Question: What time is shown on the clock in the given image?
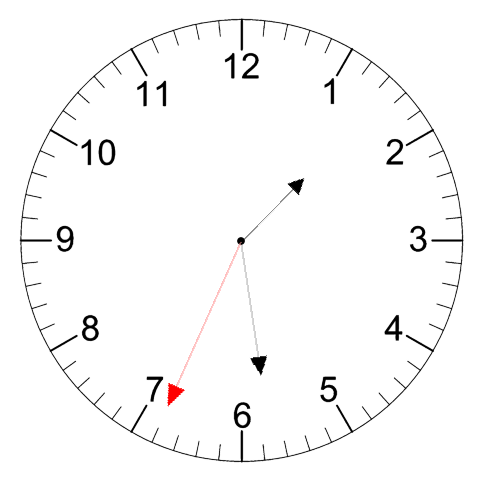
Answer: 01:28:34